Question: I have a PivotGrid (DevExpress) within WPF and bind the DataSource to an IList that contains objects of which there are several properties of type DateTime. I want the end-user to choose during runtime which of those DateTime fields the user wants to group by Year, Month, or Day. Is that possible?
I understand that I can provide DateTime groupings programmatically but as there are several DateTime fields it would be quite tedious and unnecessary if the end-user can choose which DateTime field to group and how to group it during runtime.
Can you please guide me how to do that?
I have the following:
'''
<dxdo:LayoutControlItem ItemWidth="1*">
<dxpg:PivotGridControl MaxHeight="800" MaxWidth="800" DataSource="{Binding AllChildOrders}" DataSourceChanged="PivotGridControl_OnDataSourceChanged">
</dxpg:PivotGridControl>
</dxdo:LayoutControlItem>
'''
and in code behind:
'''
private void PivotGridControl_OnDataSourceChanged(object sender, RoutedEventArgs e)
{
var pivotTable = sender as PivotGridControl;
pivotTable.RetrieveFields();
}
'''
The above code works and the pivot table displays all available fields during runtime, including the fields of type DateTime. I do not want to programmatically specify which fields to group in particular ways but let the end-user during runtime choose how and which field to group. Possible?
Alternatively I could imagine to programmatically create sub-groupings as follows: How can I accomplish the following?

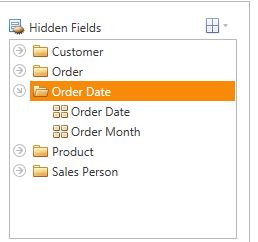
Answer: If you don't want to programmatically specify which fields to group, then you can pregenerate groups for each 'DateTime' field, so user can choose between fields itself and groups of fields.
Here is example:
'''
private void PivotGridControl_DataSourceChanged(object sender, RoutedEventArgs e)
{
var pivotTable = sender as PivotGridControl;
pivotTable.Groups.Clear();
pivotTable.RetrieveFields();
var dateTimeFields = pivotTable.Fields.Where(item => item.DataType == typeof(DateTime)).ToList();
foreach (var field in dateTimeFields)
{
var group = new PivotGridGroup();
group.Add(new PivotGridField() { FieldName = field.FieldName, Caption = field.Caption + " (year)", GroupInterval = FieldGroupInterval.DateYear });
group.Add(new PivotGridField() { FieldName = field.FieldName, Caption = field.Caption + " (month)", GroupInterval = FieldGroupInterval.DateMonth });
group.Add(new PivotGridField() { FieldName = field.FieldName, Caption = field.Caption + " (day)", GroupInterval = FieldGroupInterval.DateDay });
foreach (var groupField in group)
pivotTable.Fields.Add(groupField);
pivotTable.Groups.Add(group);
}
}
'''
Here is screenshot of example:

You can create sub-groupings by using <URL> property.
Here is example:
'''
private void PivotGridControl_DataSourceChanged(object sender, RoutedEventArgs e)
{
var pivotTable = sender as PivotGridControl;
pivotTable.RetrieveFields();
var dateTimeFields = pivotTable.Fields.Where(item => item.DataType == typeof(DateTime)).ToList();
foreach (var field in dateTimeFields)
{
var fieldYear = new PivotGridField()
{
FieldName = field.FieldName,
Caption = field.Caption + " (year)",
GroupInterval = FieldGroupInterval.DateYear,
Visible = false,
DisplayFolder = field.Caption
};
var fieldMonth = new PivotGridField()
{
FieldName = field.FieldName,
Caption = field.Caption + " (month)",
GroupInterval = FieldGroupInterval.DateMonth,
Visible = false,
DisplayFolder = field.Caption
};
var fieldDay = new PivotGridField()
{
FieldName = field.FieldName,
Caption = field.Caption + " (day)",
GroupInterval = FieldGroupInterval.DateDay,
Visible = false,
DisplayFolder = field.Caption
};
pivotTable.Fields.Add(fieldYear);
pivotTable.Fields.Add(fieldMonth);
pivotTable.Fields.Add(fieldDay);
}
}
'''
Here is result:

You can add commands to field popup menu which allows user to change group interval. For this you can use <URL> property to customize menu.
Here is example:
'''
private void PivotGridControl_DataSourceChanged(object sender, RoutedEventArgs e)
{
var pivotTable = sender as PivotGridControl;
pivotTable.Groups.Clear();
pivotTable.RetrieveFields();
}
private void PivotGridControl_PopupMenuShowing(object sender, PopupMenuShowingEventArgs e)
{
if (e.MenuType != PivotGridMenuType.Header)
return;
var fieldHeader = e.TargetElement as FieldHeader;
if (fieldHeader == null)
return;
var field = fieldHeader.Content as PivotGridField;
if (field == null || (field.Group != null && field.Group.IndexOf(field) > 0))
return;
var groupInterval = field.GroupInterval;
if (groupInterval == FieldGroupInterval.Default && field.DataType != typeof(DateTime))
return;
var dateTimeIntervals = new List<FieldGroupInterval>(new FieldGroupInterval[]
{
FieldGroupInterval.DateYear,
FieldGroupInterval.DateQuarter,
FieldGroupInterval.DateMonth,
FieldGroupInterval.DateDay,
FieldGroupInterval.Hour,
FieldGroupInterval.Minute,
FieldGroupInterval.Second,
FieldGroupInterval.DateWeekOfYear,
FieldGroupInterval.DateWeekOfMonth,
FieldGroupInterval.DateDayOfYear,
FieldGroupInterval.DateDayOfWeek,
FieldGroupInterval.Date,
FieldGroupInterval.Default
});
if (!dateTimeIntervals.Contains(groupInterval))
return;
var pivotTable = sender as PivotGridControl;
var subMenu = new BarSubItem() { };
subMenu.Content = "Set group interval";
if (field.Group == null)
{
var button = new BarButtonItem() { Content = "Year - Month - Date" };
button.ItemClick += (s, eventArgs) =>
{
pivotTable.BeginUpdate();
var group = field.Tag as PivotGridGroup;
if (group == null)
{
if (groupInterval != FieldGroupInterval.Default)
field.Caption = field.Caption.Replace(" (" + groupInterval + ")", string.Empty);
group = new PivotGridGroup();
group.Add(new PivotGridField() { FieldName = field.FieldName, Caption = field.Caption + " (year)", GroupInterval = FieldGroupInterval.DateYear, Tag = field, Area = field.Area, AreaIndex = field.AreaIndex });
group.Add(new PivotGridField() { FieldName = field.FieldName, Caption = field.Caption + " (month)", GroupInterval = FieldGroupInterval.DateMonth });
group.Add(new PivotGridField() { FieldName = field.FieldName, Caption = field.Caption + " (day)", GroupInterval = FieldGroupInterval.DateDay });
foreach (var groupField in group)
pivotTable.Fields.Add(groupField);
pivotTable.Groups.Add(group);
group.Tag = field;
}
else
{
var yearField = group[0];
yearField.Area = field.Area;
yearField.AreaIndex = field.AreaIndex;
yearField.ShowInCustomizationForm = true;
}
field.Visible = false;
field.ShowInCustomizationForm = false;
pivotTable.EndUpdate();
};
subMenu.Items.Add(button);
}
foreach (var dateTimeInterval in dateTimeIntervals.Where(item => item != groupInterval))
{
var button = new BarButtonItem() { Content = dateTimeInterval, Tag = field };
subMenu.Items.Add(button);
button.ItemClick += (s, eventArgs) =>
{
pivotTable.BeginUpdate();
var group = field.Group;
if (group != null)
{
var yearField = field;
field = yearField.Tag as PivotGridField;
field.Area = yearField.Area;
field.AreaIndex = yearField.AreaIndex;
field.ShowInCustomizationForm = true;
yearField.Visible = false;
yearField.ShowInCustomizationForm = false;
}
else if (groupInterval != FieldGroupInterval.Default)
field.Caption = field.Caption.Replace(" (" + groupInterval + ")", string.Empty);
field.GroupInterval = dateTimeInterval;
if (dateTimeInterval != FieldGroupInterval.Default)
field.Caption += " (" + dateTimeInterval + ")";
pivotTable.EndUpdate();
};
}
e.Customizations.Add(subMenu);
}
'''
Here is result: